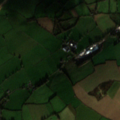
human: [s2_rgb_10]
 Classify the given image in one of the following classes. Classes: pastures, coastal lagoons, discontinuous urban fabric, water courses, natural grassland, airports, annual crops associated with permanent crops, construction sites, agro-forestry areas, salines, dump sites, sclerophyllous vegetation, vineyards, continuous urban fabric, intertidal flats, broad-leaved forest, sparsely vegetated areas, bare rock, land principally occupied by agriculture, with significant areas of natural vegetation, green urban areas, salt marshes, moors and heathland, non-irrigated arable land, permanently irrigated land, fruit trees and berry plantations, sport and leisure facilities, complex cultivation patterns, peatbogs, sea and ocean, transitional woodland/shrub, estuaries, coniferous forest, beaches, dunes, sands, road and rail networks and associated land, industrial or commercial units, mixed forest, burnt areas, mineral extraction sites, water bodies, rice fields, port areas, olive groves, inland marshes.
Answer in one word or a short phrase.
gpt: construction sites, non-irrigated arable land, pastures